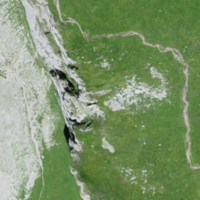
EUNIS habitat code: 23
Species observed at this site:
Prunella collaris